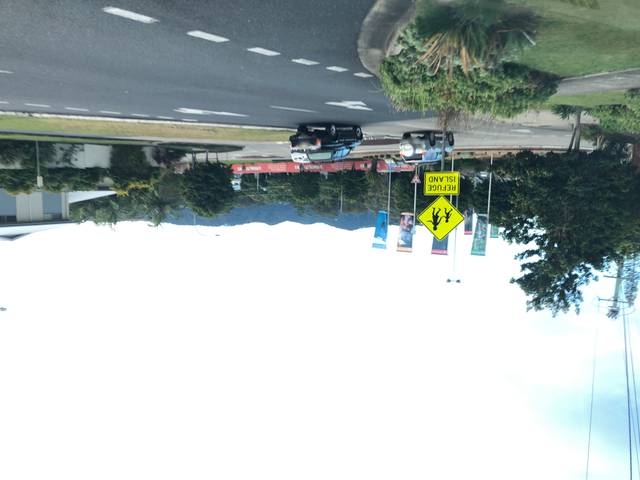
Region: Australia
Coordinates: -30.304, 153.124